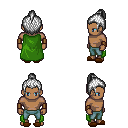
a pixel art fantasy rpg character, male body template, human, dark skin, green cape, teal pants, white short topknot hairstyle, leather bracers, brown slippers, four views (front, back, left, right), 2x2 character sprite sheet, small pixel art, hard edges, no anti-aliasing